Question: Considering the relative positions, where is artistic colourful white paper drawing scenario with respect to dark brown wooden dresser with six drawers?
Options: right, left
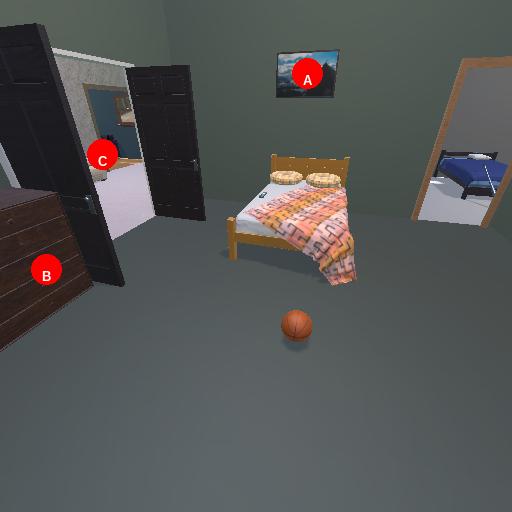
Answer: right